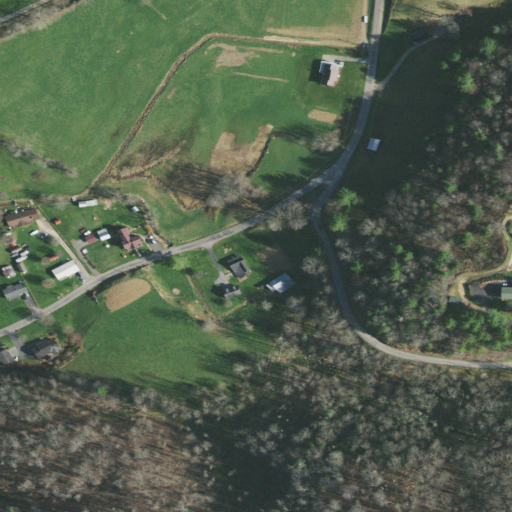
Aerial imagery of valley in Tennessee named Johnson Hollow containing deciduous forest, pasture, open development, mixed forest, and low intensity development